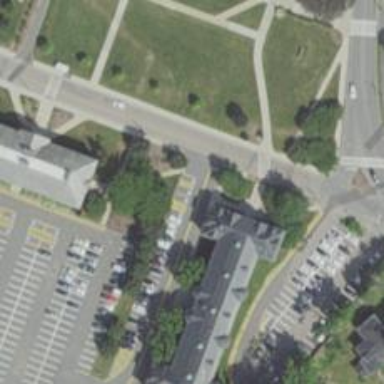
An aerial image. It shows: Parking space is available.